Question: Am working in ios map. Here when i draw a line on ios map using overlayer it is showing multiple lines. Now i want to draw only one straight line. How can i do this.
Below i have attached the code with screen shot.
'''
- (void)touchesBegan:(NSSet *)touches withEvent:(UIEvent *)event
{
if ([touches count]>1)
{
[super touchesBegan:touches withEvent:event];
return;
}
UITouch *touch = [touches anyObject];
tappedPoint1 = [touch locationInView:_mapView];
// _startCoord = [_mapView convertPoint:tappedPoint1 toCoordinateFromView:_mapView];
coord1= [_mapView convertPoint:tappedPoint1 toCoordinateFromView:_mapView];
polyline = nil;
}
- (void)updatePolylineWithCoordinate:(CLLocationCoordinate2D)coord6
{
if (!_polyline)
{
MKMapPoint points[2];
points[0] = MKMapPointForCoordinate(coord1);
points[1] = MKMapPointForCoordinate(coord6);
line2 = [MKPolyline polylineWithPoints:points count:2];
}
else
{
NSUInteger count = _polyline.pointCount + 1;
// create new point array and add new coord
CLLocationCoordinate2D coords[count];
[_polyline getCoordinates:coords range:NSMakeRange(0, count-1)];
coords[count - 1] = coord6;
[_mapView removeOverlay:_polyline];
line2 = [MKPolyline polylineWithCoordinates:coords count:count];
}
line2.title = @"line";
[_mapView addOverlay: line2];
// _polyline = line2;
}
- (void)touchesMoved:(NSSet *)touches withEvent:(UIEvent *)event
{
UITouch *touch = [touches anyObject];
CGPoint currentPoint = [touch locationInView:_mapView];
CLLocationCoordinate2D coord5= [_mapView convertPoint:currentPoint toCoordinateFromView:_mapView];
NSLog(@"_startCoord.latitude : %f", coord5.latitude);
NSLog(@"_startCoord.lontitude : %f", coord5.longitude);
[self updatePolylineWithCoordinate:coord5];
}
- (MKOverlayView *)mapView:(MKMapView *)mapView viewForOverlay:(id <MKOverlay>)overlay
{
if ([overlay isKindOfClass:[MKPolyline class]])
{
lineview=[[[MKPolylineView alloc] initWithOverlay:overlay] autorelease];
lineview.strokeColor=[[UIColor blueColor] colorWithAlphaComponent:0.5];
lineview.fillColor = [[UIColor redColor]colorWithAlphaComponent:0.5];
lineview.lineWidth=2.0;
return [lineview autorelease];
}
return nil;
}
- (void)touchesEnded:(NSSet *)touches withEvent:(UIEvent *)event
{
[_mapView removeOverlay:line2];
MKMapPoint points[2];
points[0] = MKMapPointForCoordinate(coord1);
points[1] = MKMapPointForCoordinate(coord5);
line2 = [MKPolyline polylineWithPoints:points count:2];
[_mapView addOverlay: line2];
}
'''
Now when i draw a line using touch movement it is draw on everywhere on map depend on ios map. but i need when the user move his finger only one straight line will showing. how can i do this: please see this screen shot.
could any body please help me to solve this issue.
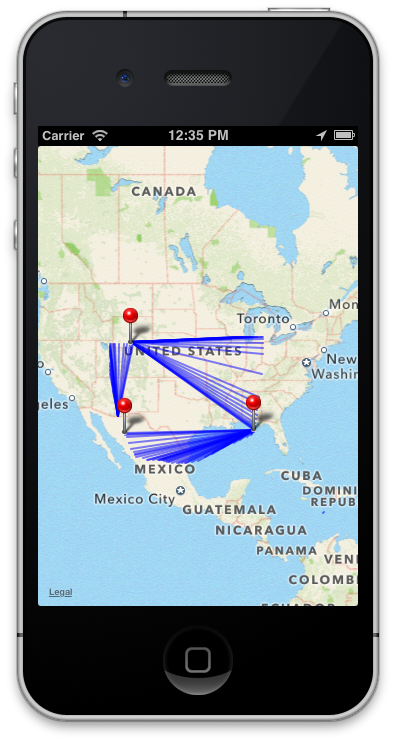
Answer: Try this:
'''
- (void)updatePolylineWithCoordinate:(CLLocationCoordinate2D)coord
{
MKPolyline* line;
if (!_polyline) {
MKMapPoint points[2];
points[0] = MKMapPointForCoordinate(_startCoord);
points[1] = MKMapPointForCoordinate(coord);
line = [MKPolyline polylineWithPoints:points count:2];
} else {
NSUInteger count = _polyline.pointCount + 1;
// create new point array and add new coord
CLLocationCoordinate2D coords[count];
[_polyline getCoordinates:coords range:NSMakeRange(0, count-1)];
coords[count - 1] = coord;
[_mapView removeOverlay:_polyline];
line = [MKPolyline polylineWithCoordinates:coords count:count];
}
line.title = @"line";
[_mapView addOverlay: line];
_polyline = line;
}
- (void)touchesBegan:(NSSet *)touches withEvent:(UIEvent *)event
{
if ([touches count]>1) {
[super touchesBegan:touches withEvent:event];
return;
}
UITouch *touch = [touches anyObject];
CGPoint tappedPoint1 = [touch locationInView:_mapView];
_startCoord = [_mapView convertPoint:tappedPoint1 toCoordinateFromView:_mapView];
DDAnnotation *annotation = [[[DDAnnotation alloc] initWithCoordinate:theCoordinate addressDictionary:nil] autorelease];
annotation.subtitle = [NSString stringWithFormat:@"%f,%f", annotation.coordinate.latitude, annotation.coordinate.longitude];
[_mapView addAnnotation:annotation];
_polyline = nil;
}
- (void)touchesMoved:(NSSet *)touches withEvent:(UIEvent *)event
{
UITouch *touch = [touches anyObject];
CGPoint currentPoint = [touch locationInView:_mapView];
CLLocationCoordinate2D coord= [_mapView convertPoint:currentPoint toCoordinateFromView:_mapView];
[self updatePolylineWithCoordinate:coord];
}
- (MKOverlayView *)mapView:(MKMapView *)mapView viewForOverlay:(id <MKOverlay>)overlay
{
if ([overlay isKindOfClass:[MKPolyline class]])
{
MKPolylineView* lineview= [[MKPolylineView alloc] initWithOverlay:overlay];
lineview.strokeColor=[[UIColor blueColor] colorWithAlphaComponent:0.5];
lineview.fillColor = [[UIColor redColor]colorWithAlphaComponent:0.5];
lineview.lineWidth=2.0;
return [lineview autorelease];
}
return nil;
}
'''
You'll need to add only 2 instance variables:
- -